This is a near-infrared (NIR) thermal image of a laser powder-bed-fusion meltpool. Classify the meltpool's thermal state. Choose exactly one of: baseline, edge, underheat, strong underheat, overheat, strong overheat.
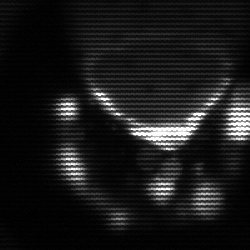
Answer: edge